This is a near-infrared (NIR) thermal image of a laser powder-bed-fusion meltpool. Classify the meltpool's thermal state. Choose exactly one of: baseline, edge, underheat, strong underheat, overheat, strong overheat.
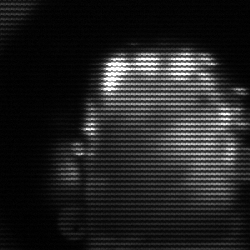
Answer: baseline